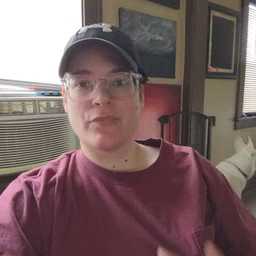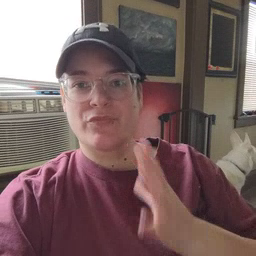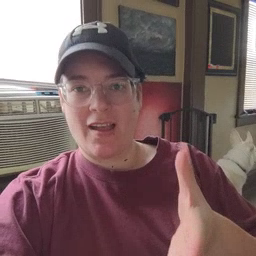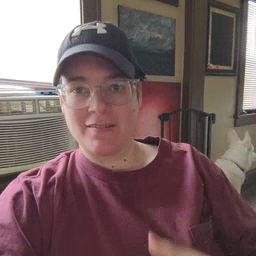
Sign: fine